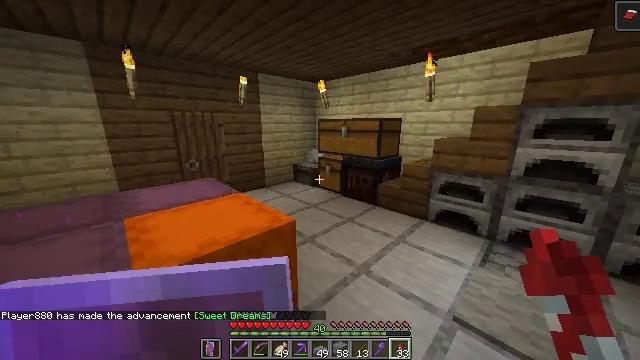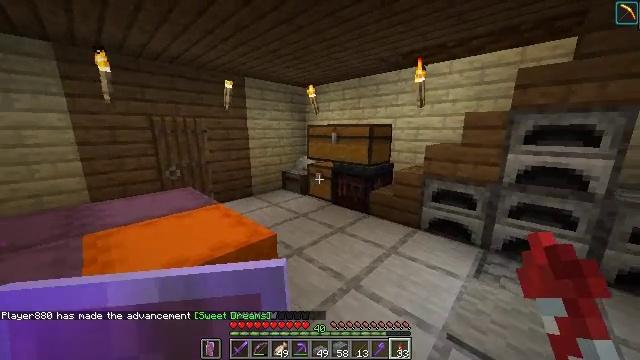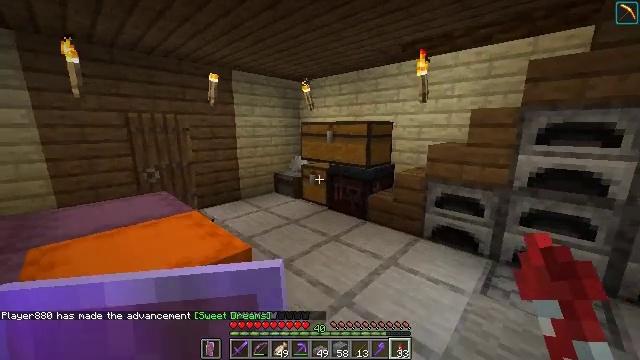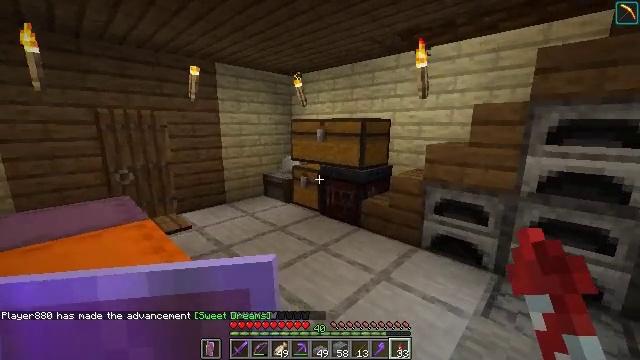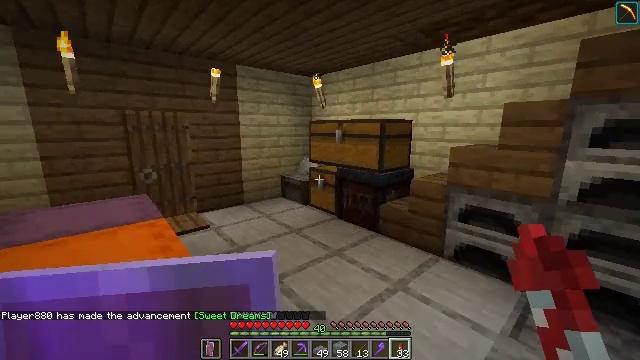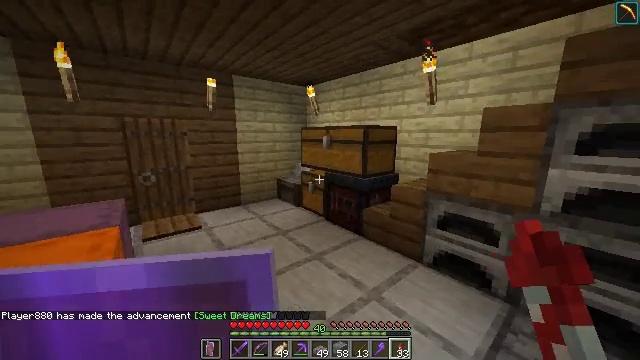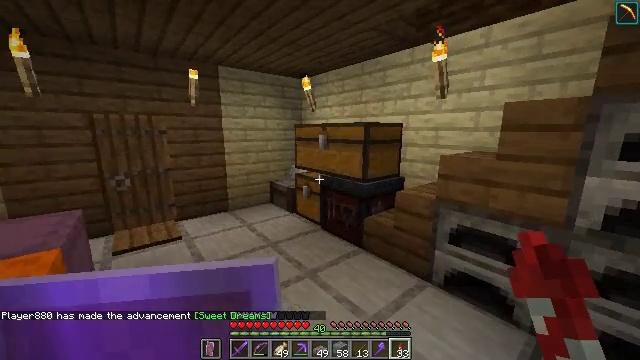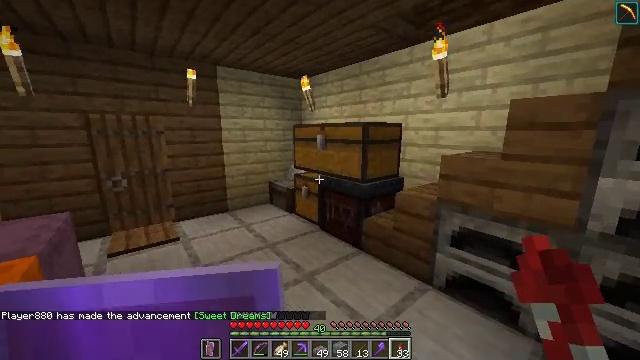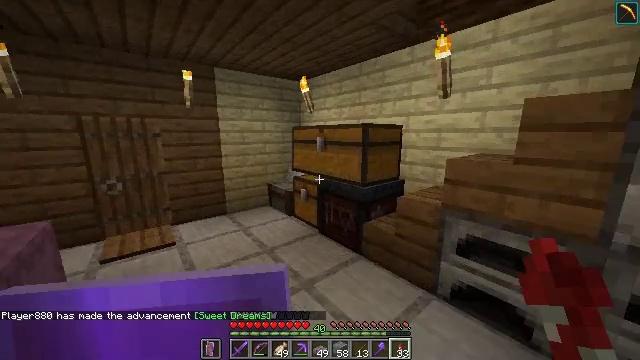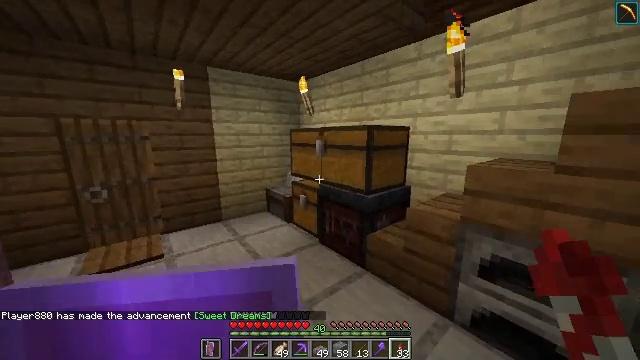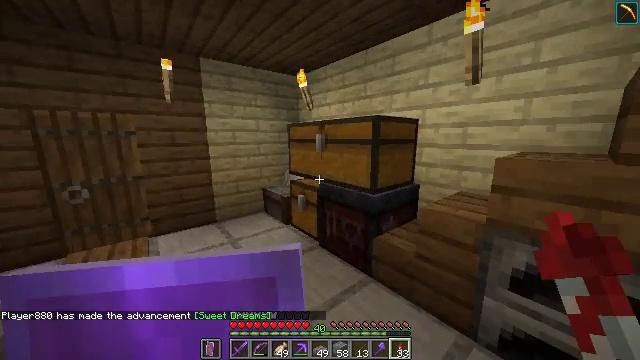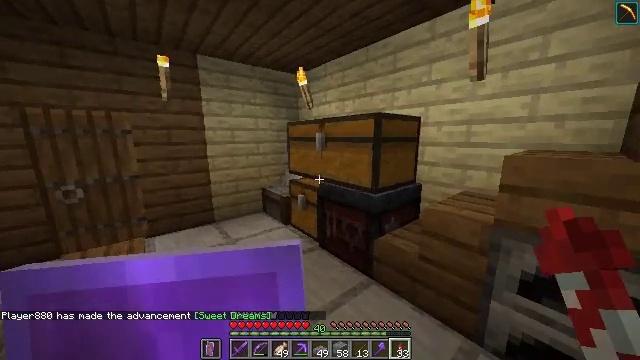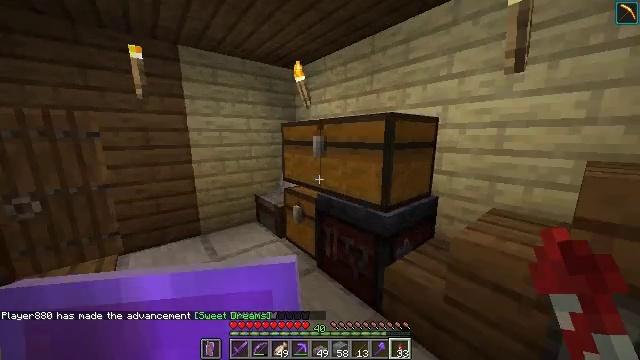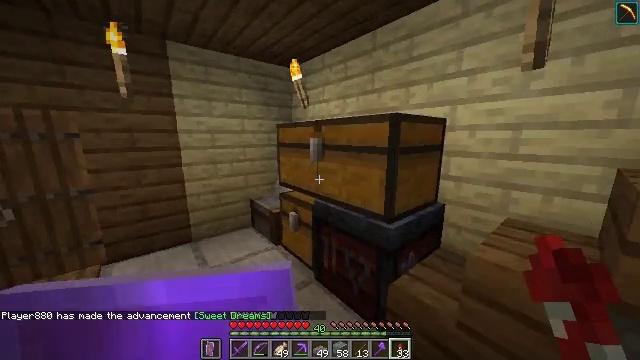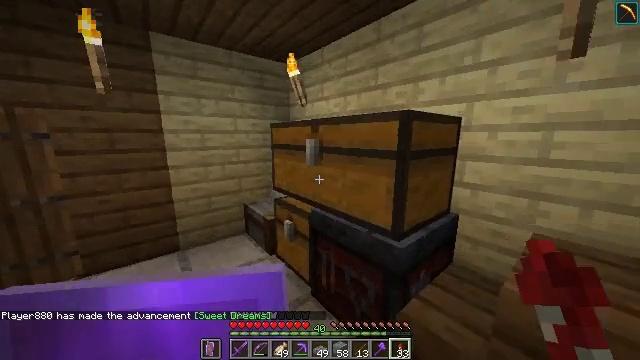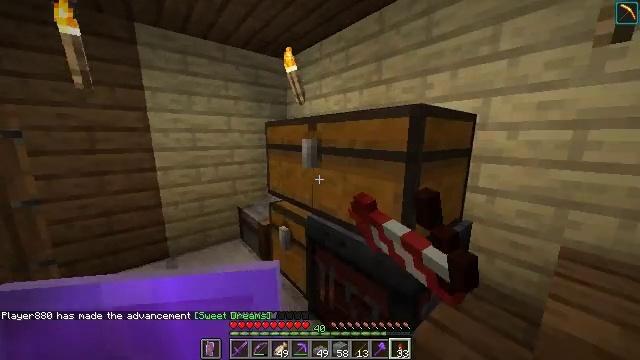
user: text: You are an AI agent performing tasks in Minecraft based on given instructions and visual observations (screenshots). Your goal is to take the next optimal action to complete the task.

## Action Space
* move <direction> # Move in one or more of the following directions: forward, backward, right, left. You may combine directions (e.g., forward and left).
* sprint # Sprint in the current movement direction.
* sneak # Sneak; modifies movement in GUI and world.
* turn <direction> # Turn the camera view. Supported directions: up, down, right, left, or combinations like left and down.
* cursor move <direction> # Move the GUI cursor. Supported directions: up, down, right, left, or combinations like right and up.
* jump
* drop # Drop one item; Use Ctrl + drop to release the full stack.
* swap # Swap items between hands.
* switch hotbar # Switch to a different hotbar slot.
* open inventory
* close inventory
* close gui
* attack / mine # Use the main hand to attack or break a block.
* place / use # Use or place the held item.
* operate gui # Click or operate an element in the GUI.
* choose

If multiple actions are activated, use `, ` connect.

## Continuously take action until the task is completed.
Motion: motion action
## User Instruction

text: Assemble a stonecutter at the crafting table.
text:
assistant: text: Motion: move forward, sprint, turn right and up
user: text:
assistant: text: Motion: move forward and move right, sprint
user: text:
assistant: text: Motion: move forward and move right, sprint
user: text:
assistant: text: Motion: move forward and move right, sprint, turn left
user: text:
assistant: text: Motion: move forward and move right, sprint, turn left
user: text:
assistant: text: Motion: move forward, sprint
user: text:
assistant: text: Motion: move forward, sprint
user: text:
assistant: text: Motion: move forward, sprint
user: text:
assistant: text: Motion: move forward, sprint
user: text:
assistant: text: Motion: move forward, sprint
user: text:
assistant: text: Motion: move forward, sprint
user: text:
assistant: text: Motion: move forward, sprint
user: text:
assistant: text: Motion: move forward, sprint
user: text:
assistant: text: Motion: move forward, sprint, use / place
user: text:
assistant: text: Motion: move forward, sprint, use / place
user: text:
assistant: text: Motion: use / place
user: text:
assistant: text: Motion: use / place
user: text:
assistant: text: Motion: no_op
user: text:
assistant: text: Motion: no_op
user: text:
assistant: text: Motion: no_op
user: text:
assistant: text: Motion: no_op
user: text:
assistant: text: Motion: no_op
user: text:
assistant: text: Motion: no_op
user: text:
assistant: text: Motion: no_op
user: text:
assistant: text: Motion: no_op
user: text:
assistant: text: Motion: no_op
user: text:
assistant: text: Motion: no_op
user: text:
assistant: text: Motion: no_op
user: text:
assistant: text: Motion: turn right
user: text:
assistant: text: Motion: turn right